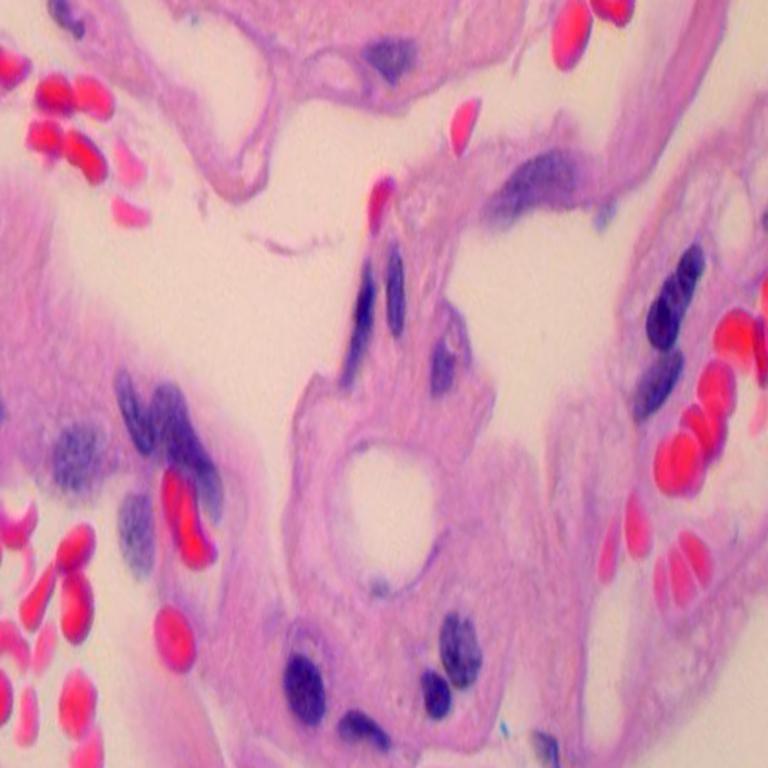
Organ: lung
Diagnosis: benign